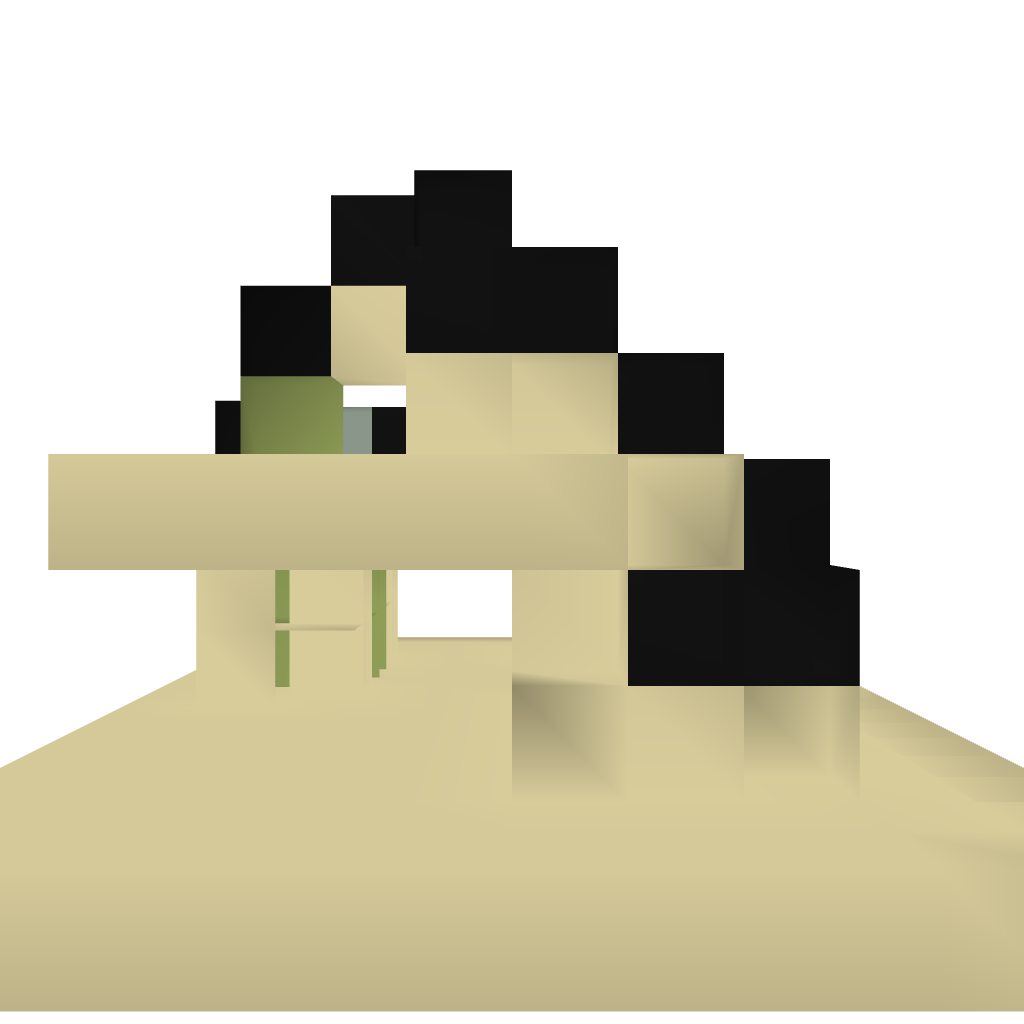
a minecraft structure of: Double 2*2 Jeb's door